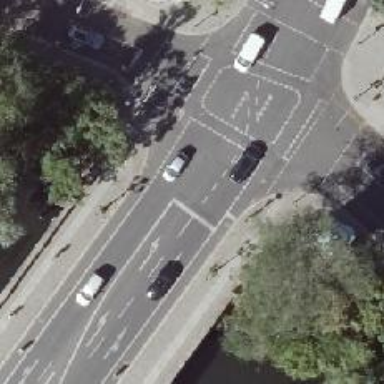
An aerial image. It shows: Secondary road with asphalt surface. There is separate sidewalk and exclusive cycle lane on both sides.